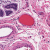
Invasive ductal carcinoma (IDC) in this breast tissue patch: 0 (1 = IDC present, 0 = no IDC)